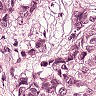
Metastatic tissue present: yes